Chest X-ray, AP view. Patient: 62 years old, sex M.
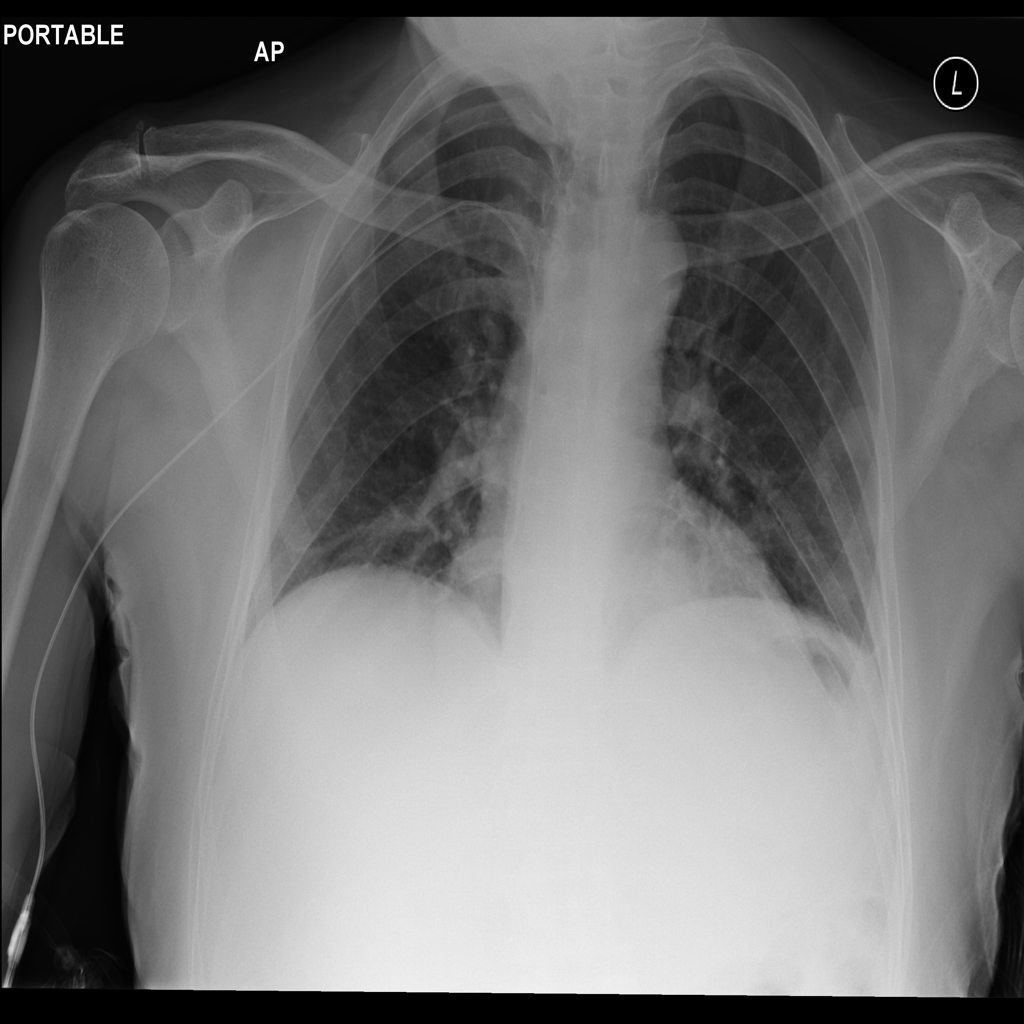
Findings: No Finding